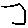
Label: hexagon